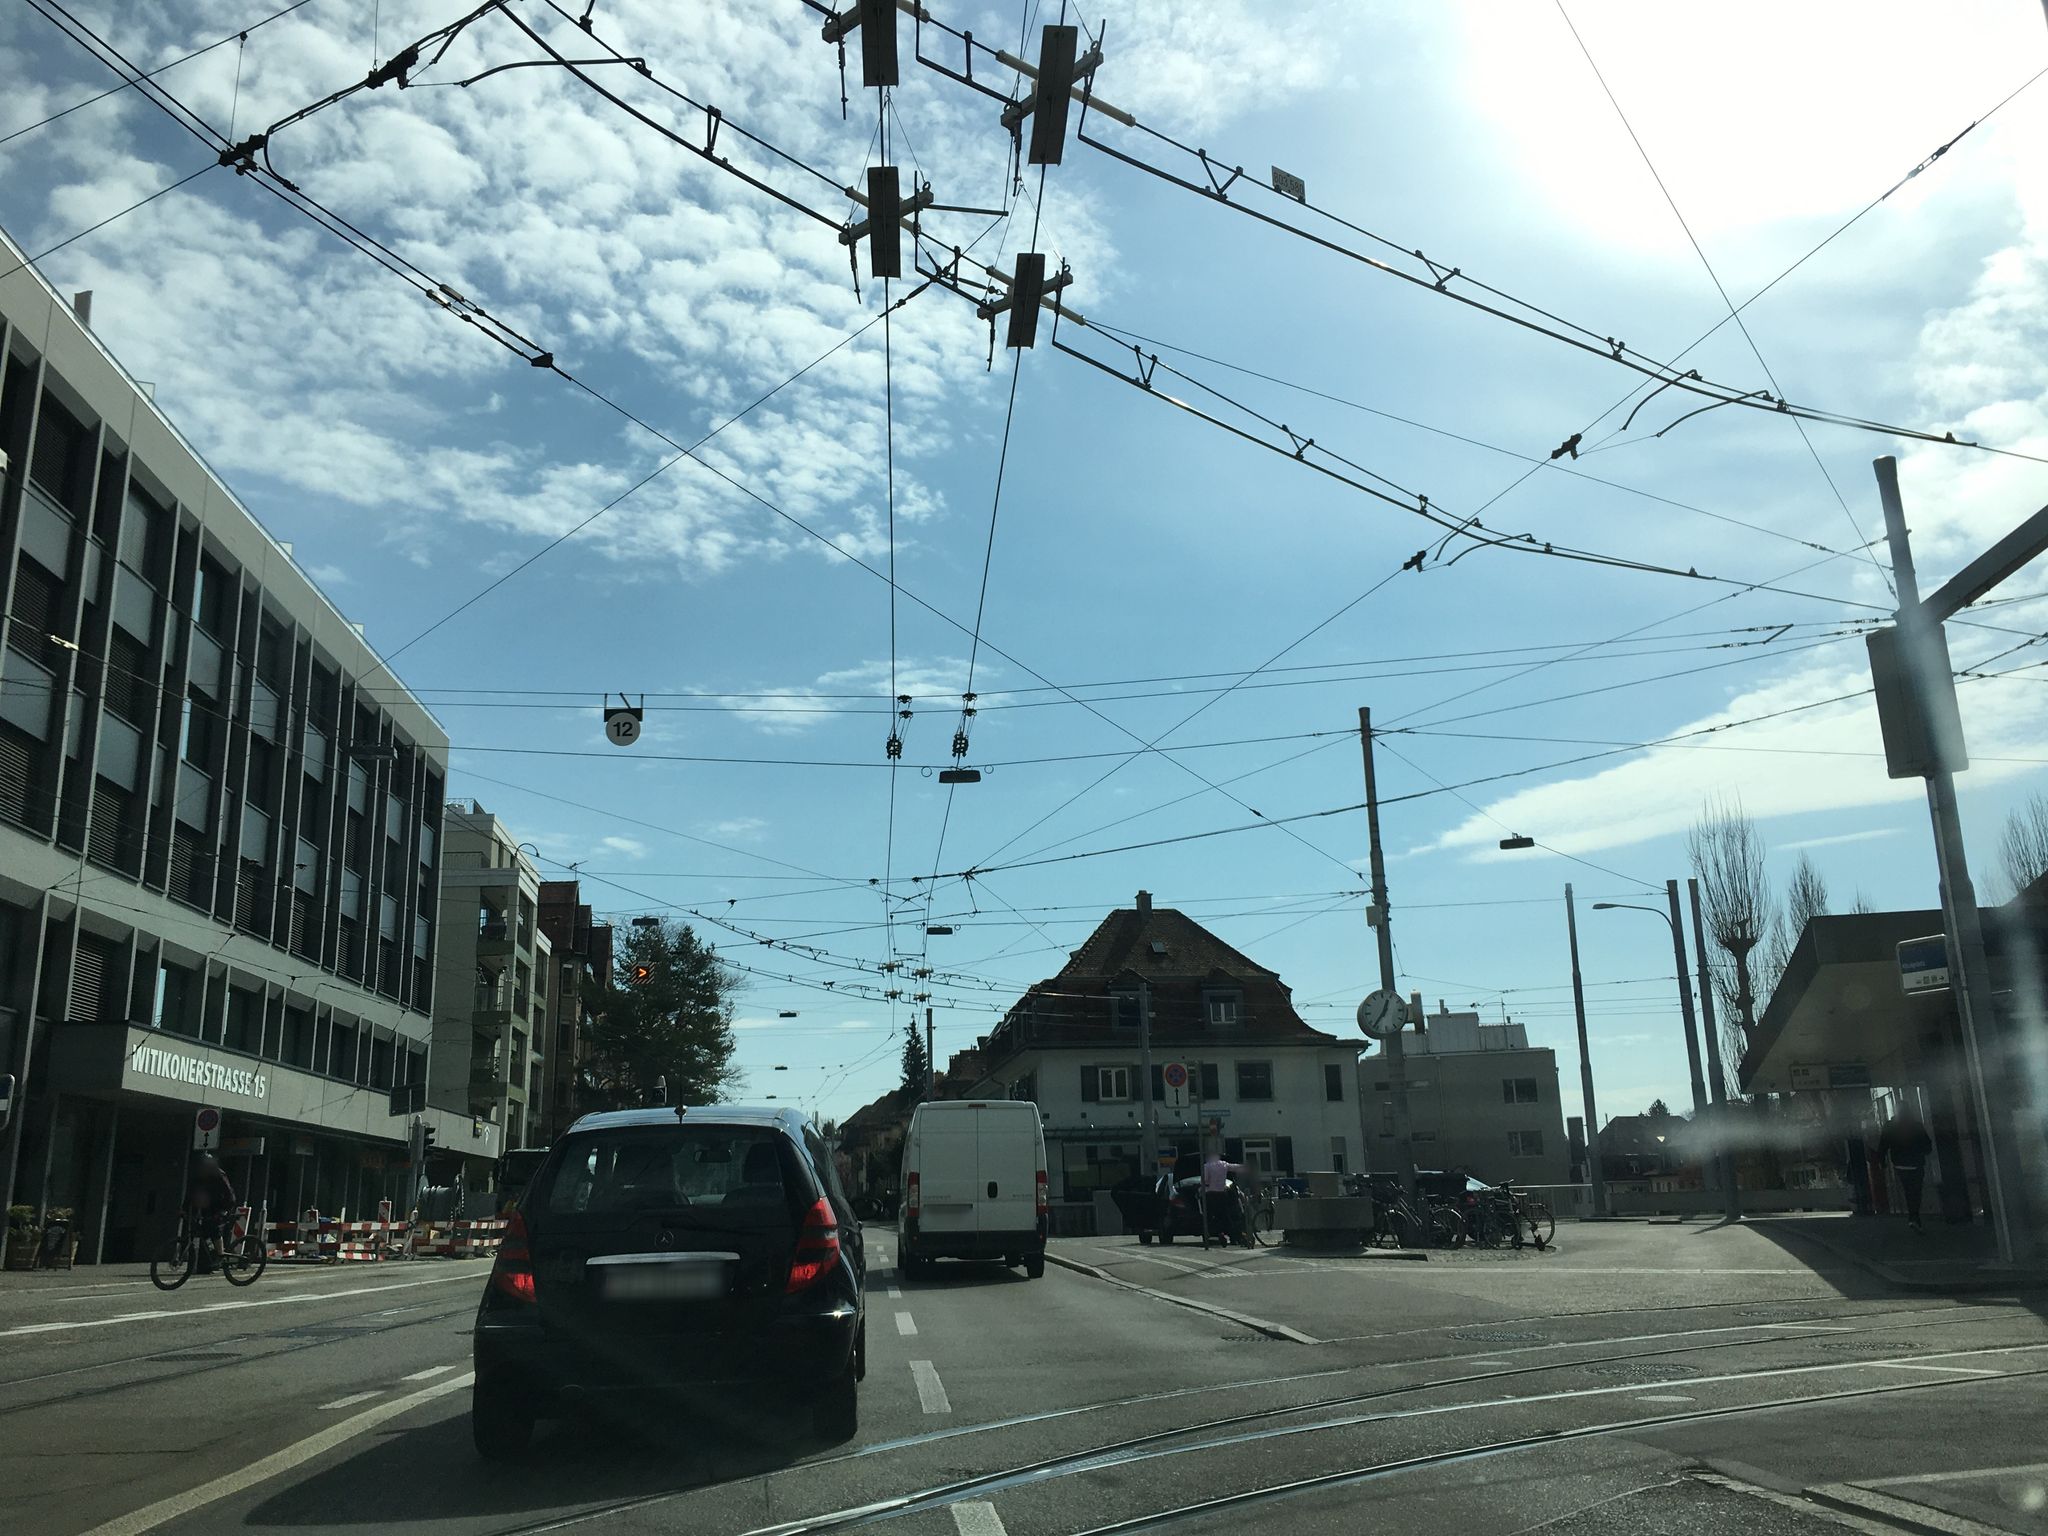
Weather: clear
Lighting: day
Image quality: good
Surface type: railway
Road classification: secondary
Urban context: urban centre
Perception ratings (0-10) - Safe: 8.03, Lively: 6.64, Beautiful: 3.66, Boring: 5.52, Depressing: 7.4, Wealthy: 2.66